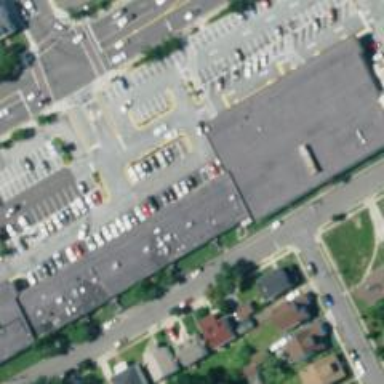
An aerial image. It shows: Retail building.